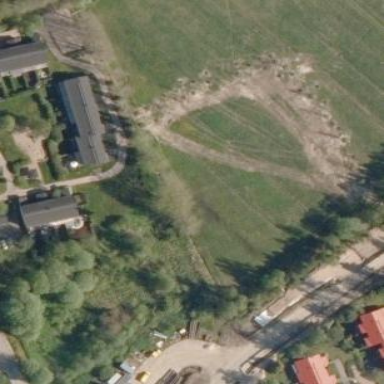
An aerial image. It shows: Kindergarten.